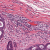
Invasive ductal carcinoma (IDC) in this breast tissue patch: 0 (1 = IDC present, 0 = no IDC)